Question: In my iOS app, photographers can upload photos and other people can buy a digital copy of the photo. After researching, I discovered that buyers must use <URL> because In-App Purchase is for digital goods, while Apple Pay is for physical goods.
I've run into a problem with using In-App Purchase to buy user generated content. The <URL> says:
> For each app, you can create
. Every product you want to offer in your store must be
configured in iTunes Connect.
1. My community of photographers will be creating more than 1000 photos.
2. I, the app developer, must go into the iTunes website to submit each individual product. This is not scalable for a user generated app.

The documentation of In-App Purchase makes it appear that I can only set up a small static list of products. If anyone has experience with letting users purchase over a thousand user-generated digital goods, please let me know.
# Possible Solution
I'm thinking about creating In-App items based off of a price tier:
- - - -
I'll only let my photographers sell photos within a static price tier. Does anyone know if creating items based on price, rather than what is actually being sold, will be approved by Apple?
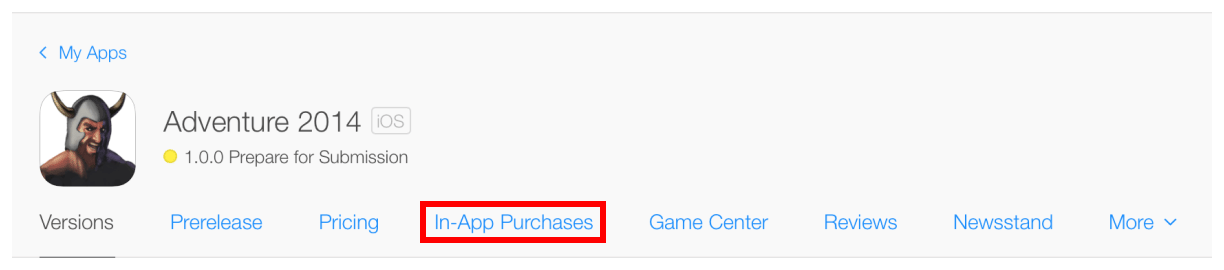
Answer: Very interesting question! In my opinion, you should go more with physical-style purchases. Why? In-app purchases are designed for buying functionality of an app and ready packages, but not particular photos. The good solution for this will be to sell "bundles" or create an in-app currency. For example, you can sell bundle of 10 photos and user can spend them on photos. But no tiering here.
If you decide to create an in-app currency, e.g. points, you can sell point bundles for some money (e.g. $10 = 100 points, $50 = 700 points) and then let users set the price for their photos. It is pretty obvious, that you can take some extra from each purchase of the photo or when user decides to withdraw in-app currency to real money.
This technique already works in games and in this dating app: <URL>
The only thing you should care is the implementation of in-app currency "buyback". As far, as I know, there is no way to sell it to Apple again, so you need to set up custom backend for the billing.
If you go with your idea, you can use the same approach, as I described, but instead of currency, users will buy tiers. And then spend "one $10 photo coin" on one photo. But the idea of currency is better as for me.